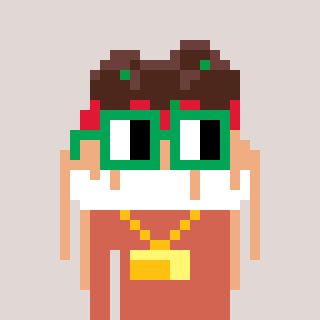
a pixel art character with square green glasses, a spaghetti-shaped head and a peachy-colored body on a warm background